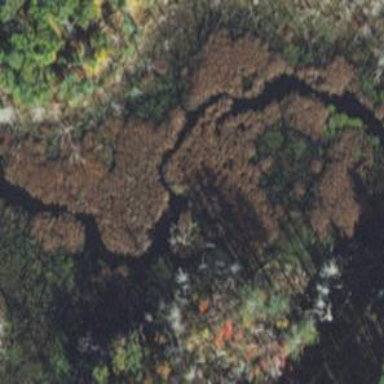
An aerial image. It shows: Marsh wetland characterized by shrub swamp vegetation.